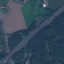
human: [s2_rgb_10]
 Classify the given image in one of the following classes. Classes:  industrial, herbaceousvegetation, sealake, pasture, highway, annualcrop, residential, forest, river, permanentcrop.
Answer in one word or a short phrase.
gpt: Highway